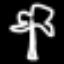
Label: palm tree